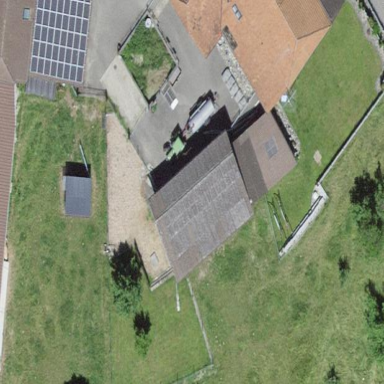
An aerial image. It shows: Rural barn.